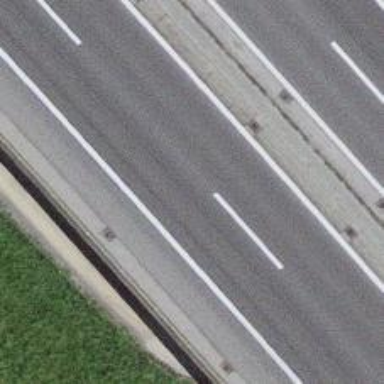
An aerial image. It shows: Bridge over motorway.